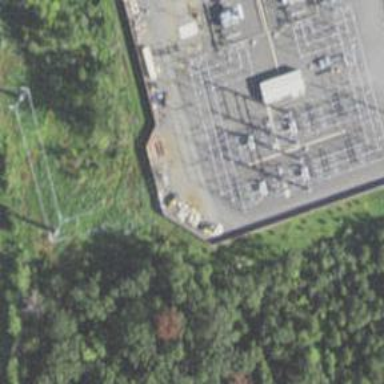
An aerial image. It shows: Switch for power supply.